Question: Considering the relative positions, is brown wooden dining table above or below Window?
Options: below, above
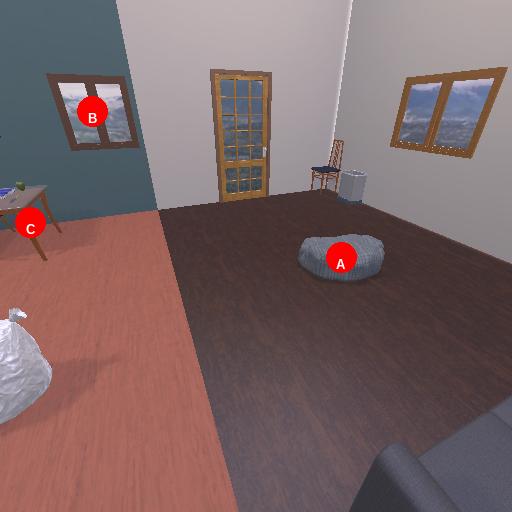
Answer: below